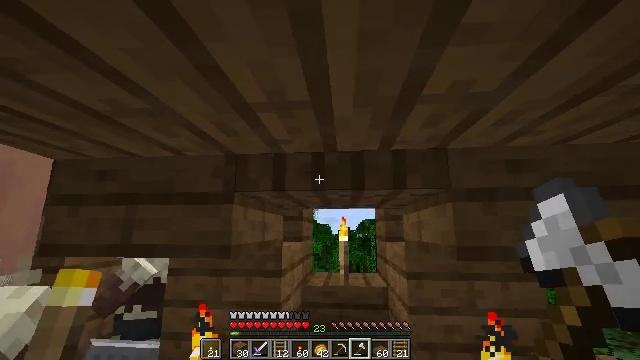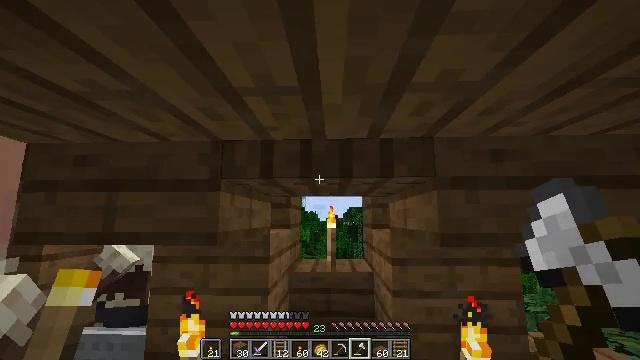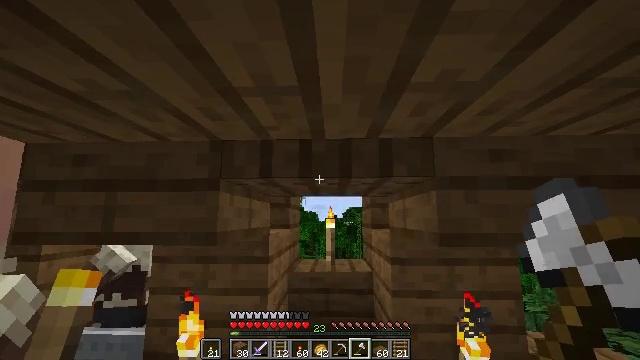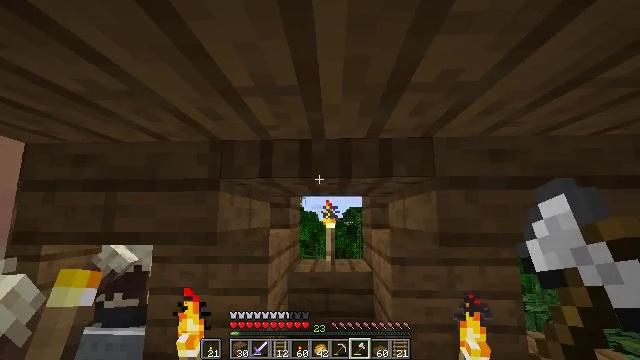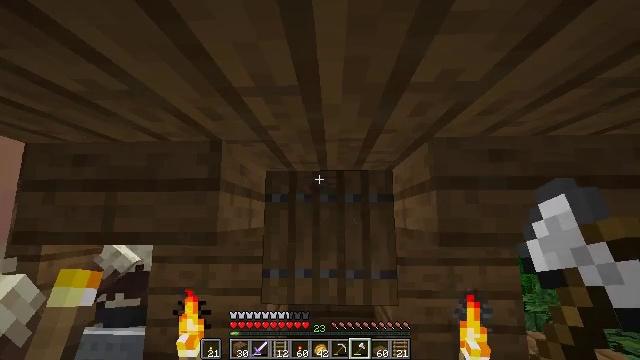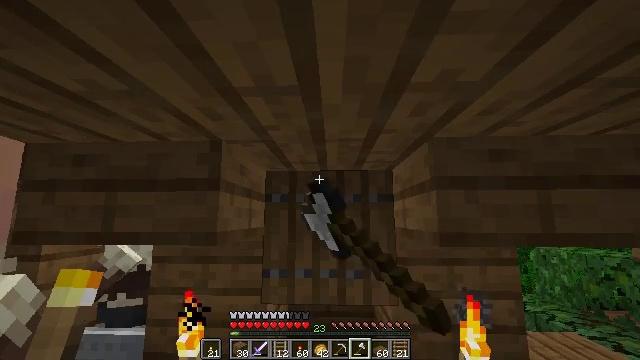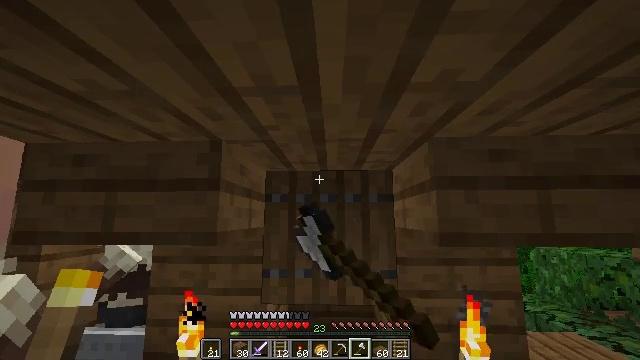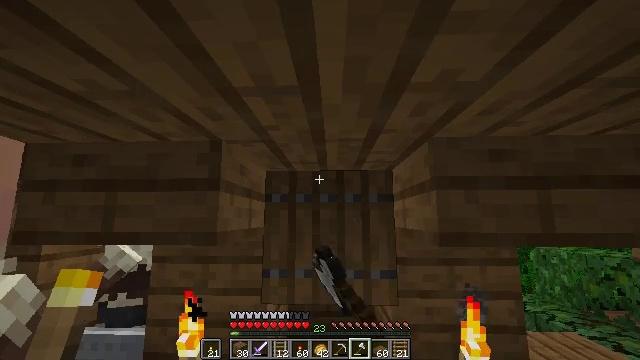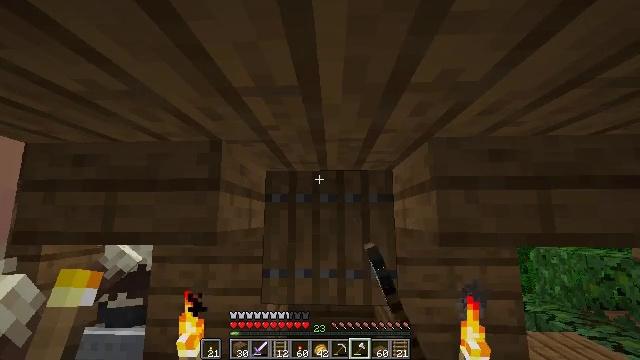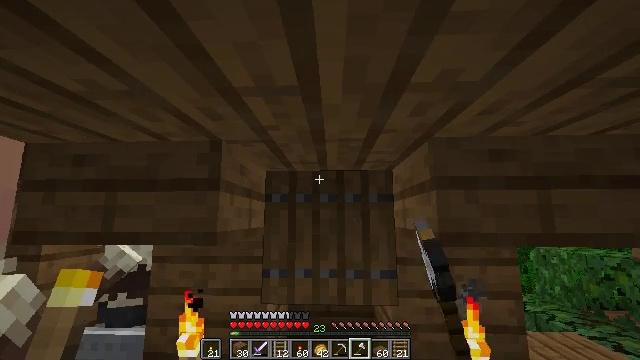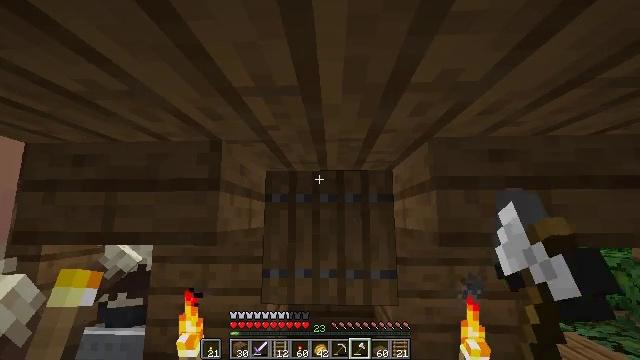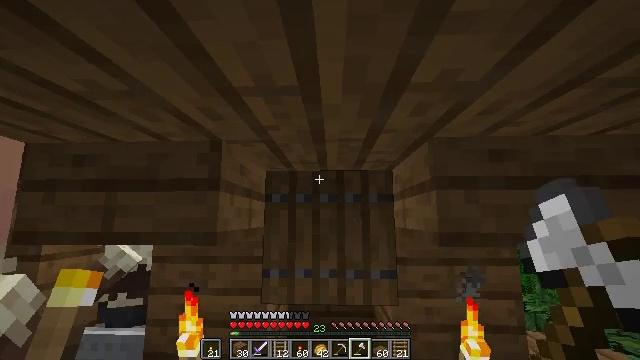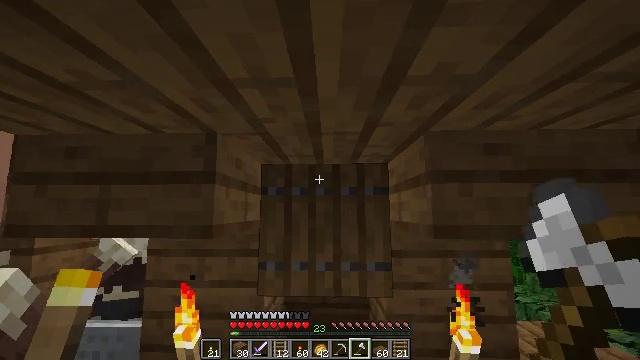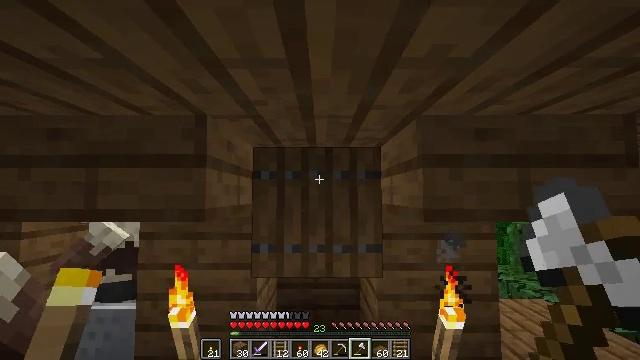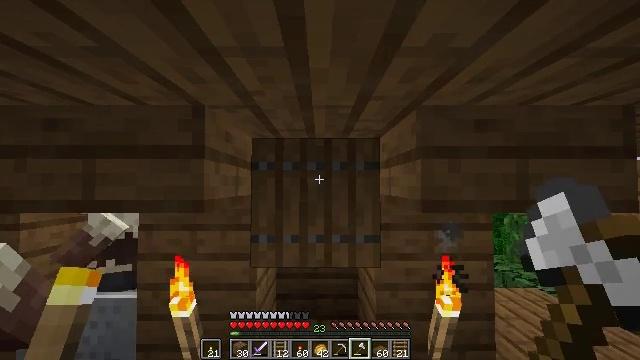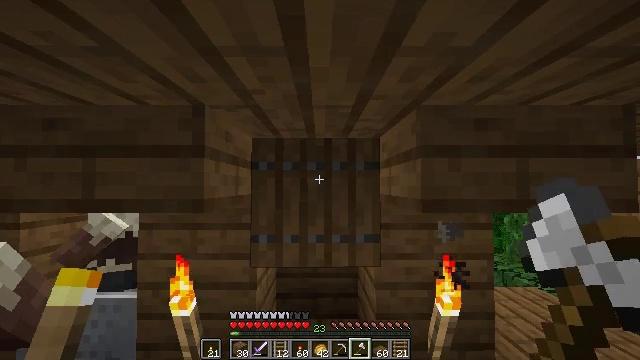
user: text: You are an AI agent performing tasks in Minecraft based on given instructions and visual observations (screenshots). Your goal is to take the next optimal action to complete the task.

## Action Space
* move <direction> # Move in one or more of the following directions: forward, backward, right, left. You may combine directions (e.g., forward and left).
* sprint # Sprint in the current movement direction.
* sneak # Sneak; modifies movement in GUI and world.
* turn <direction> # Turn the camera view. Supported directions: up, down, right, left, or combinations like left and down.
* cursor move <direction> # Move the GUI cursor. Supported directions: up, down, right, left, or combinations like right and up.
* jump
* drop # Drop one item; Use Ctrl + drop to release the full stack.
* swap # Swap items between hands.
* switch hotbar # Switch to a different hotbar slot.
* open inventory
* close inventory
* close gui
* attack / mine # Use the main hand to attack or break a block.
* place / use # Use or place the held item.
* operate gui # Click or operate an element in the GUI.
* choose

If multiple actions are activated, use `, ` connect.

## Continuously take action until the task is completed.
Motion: motion action
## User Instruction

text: Break the spruce trapdoor from a structure.
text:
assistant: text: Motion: turn right and down
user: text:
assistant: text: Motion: no_op
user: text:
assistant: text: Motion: no_op
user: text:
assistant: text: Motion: use / place
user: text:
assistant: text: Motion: use / place
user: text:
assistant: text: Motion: no_op
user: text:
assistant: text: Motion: no_op
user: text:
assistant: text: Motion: no_op
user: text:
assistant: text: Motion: no_op
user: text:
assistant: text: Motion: no_op
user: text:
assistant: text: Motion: no_op
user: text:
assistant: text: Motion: turn down
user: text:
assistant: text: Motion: turn right and down
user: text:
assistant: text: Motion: turn down
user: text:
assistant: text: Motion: no_op
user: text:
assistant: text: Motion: attack / mine
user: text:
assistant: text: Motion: attack / mine
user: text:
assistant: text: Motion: attack / mine
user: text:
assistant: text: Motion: attack / mine
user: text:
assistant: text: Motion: attack / mine
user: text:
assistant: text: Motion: turn down, attack / mine
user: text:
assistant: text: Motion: attack / mine
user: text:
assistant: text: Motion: attack / mine
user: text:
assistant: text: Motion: attack / mine
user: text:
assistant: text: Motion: attack / mine
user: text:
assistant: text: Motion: attack / mine
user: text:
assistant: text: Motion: attack / mine
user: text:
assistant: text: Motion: attack / mine
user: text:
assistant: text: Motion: attack / mine
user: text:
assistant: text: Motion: attack / mine